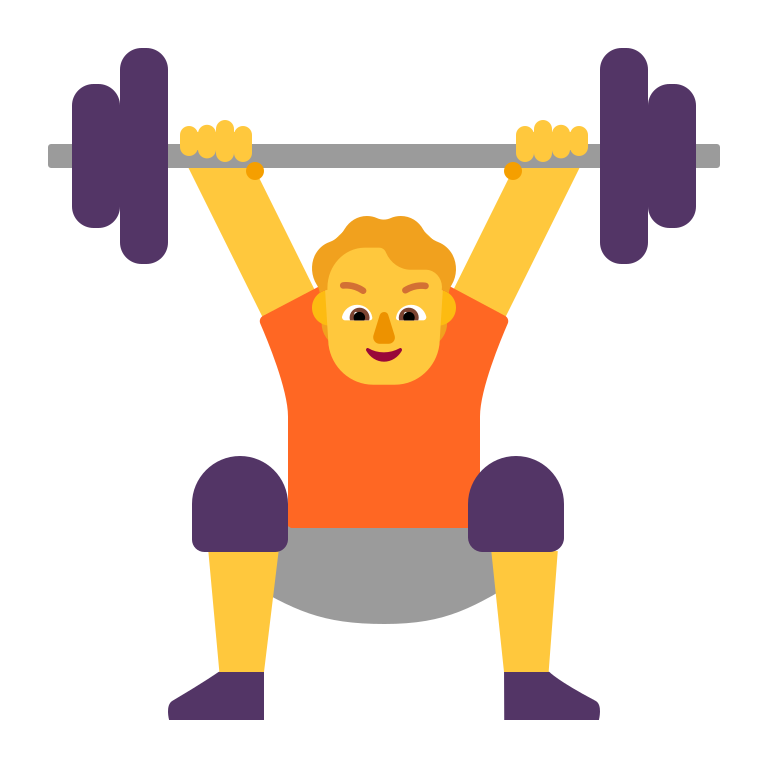
person lifting weights flat default